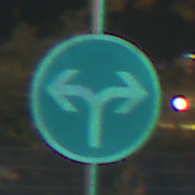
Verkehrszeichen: VorgeschriebeneFahrtrichtungRechtsOderLinks
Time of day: Night
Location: Outdoor (Urban)
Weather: PartlyCloudy
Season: NotSpecified
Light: Artificial